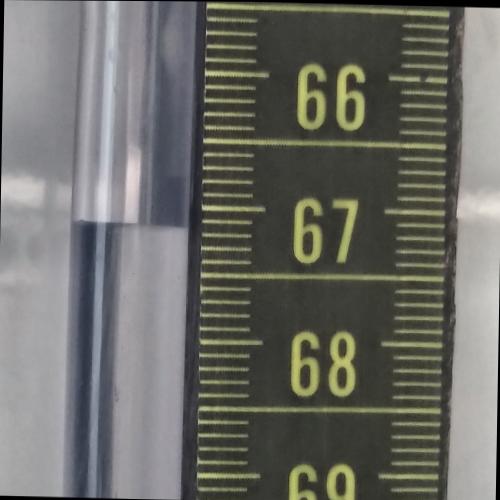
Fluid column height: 67.2 cm